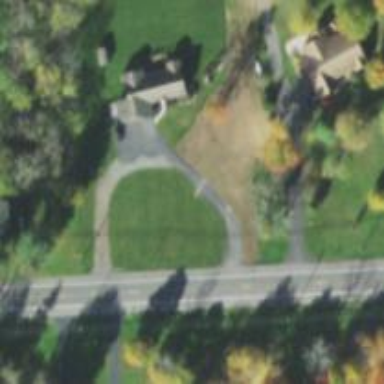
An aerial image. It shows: Driveway leading to service road.